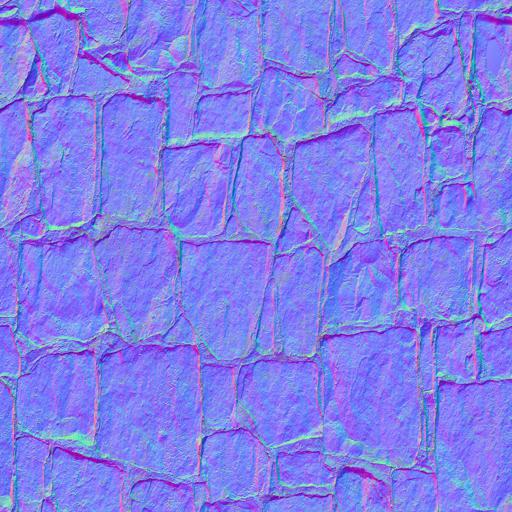
brick bricks dirt dirty moss mossy old